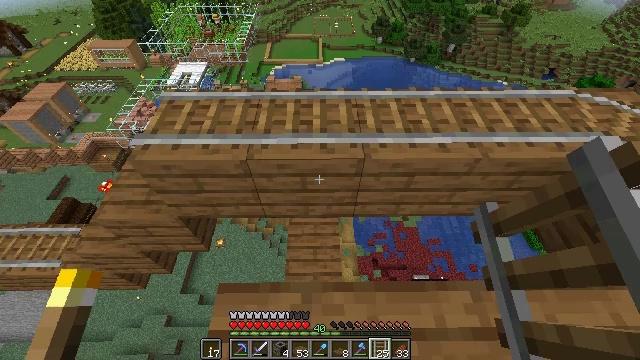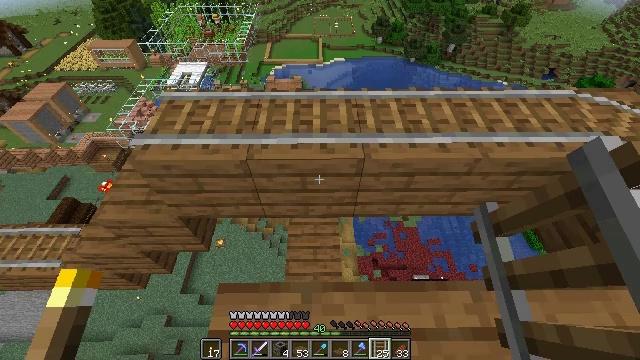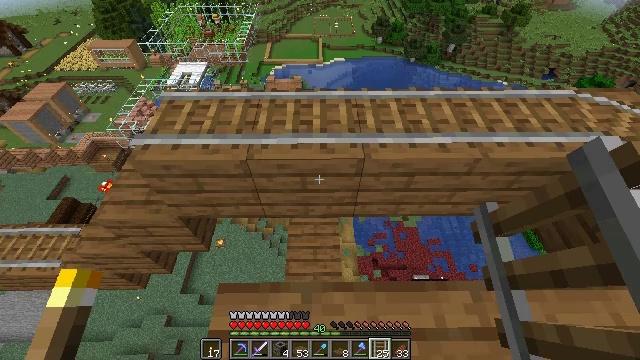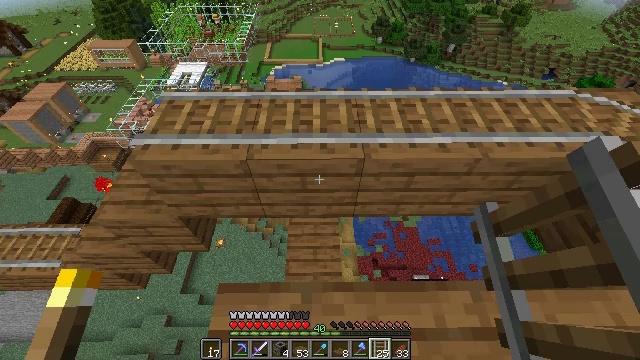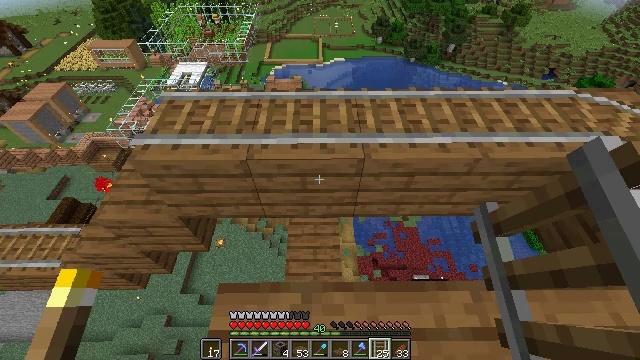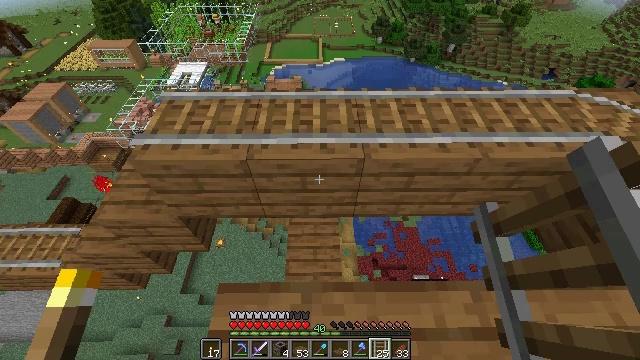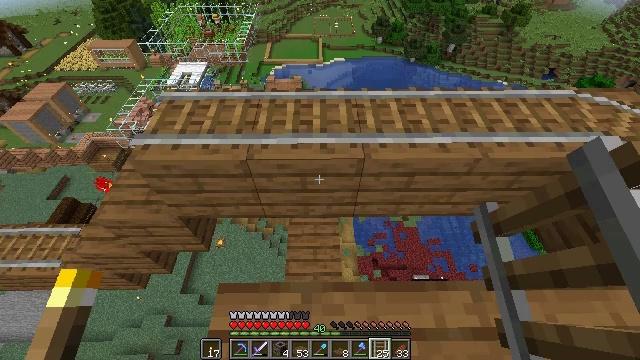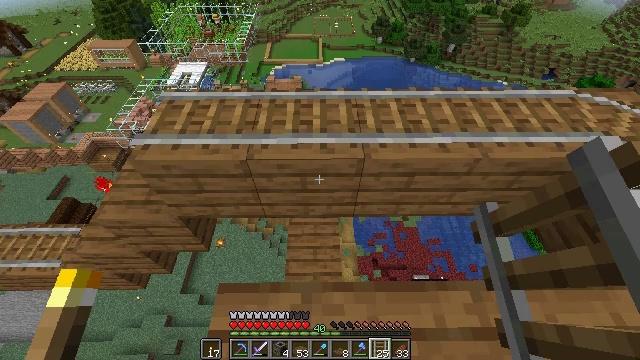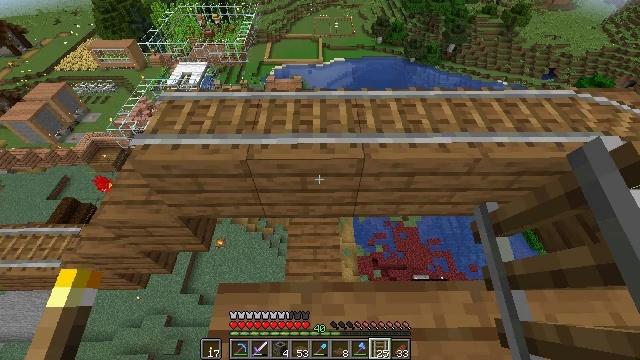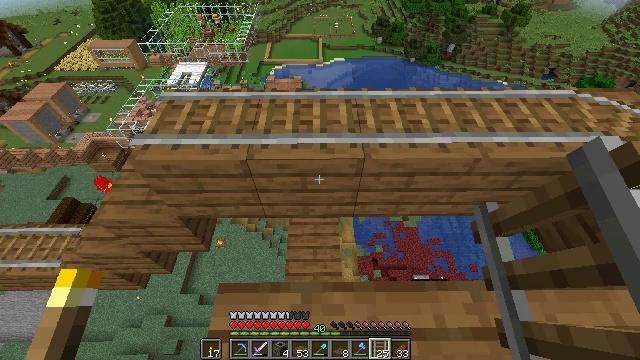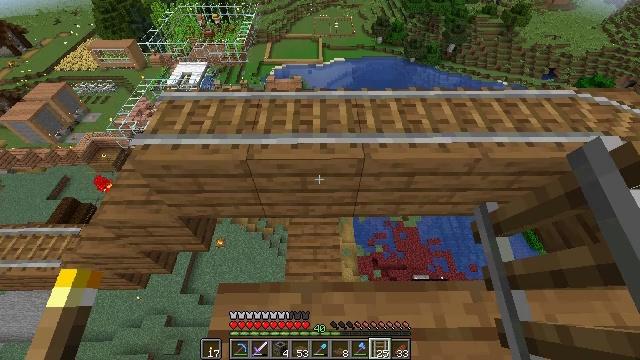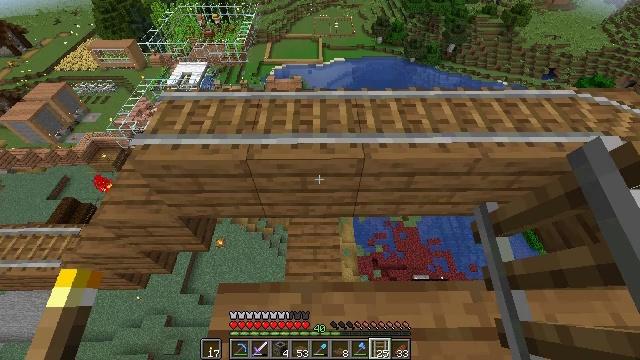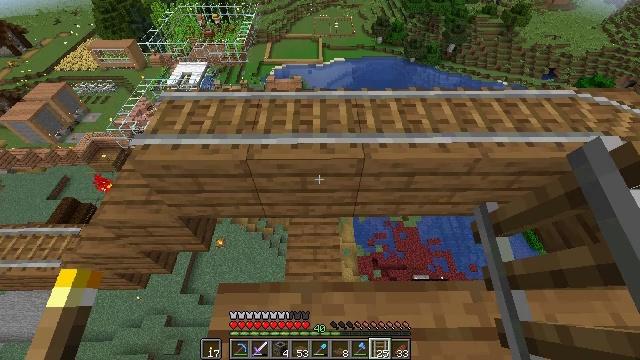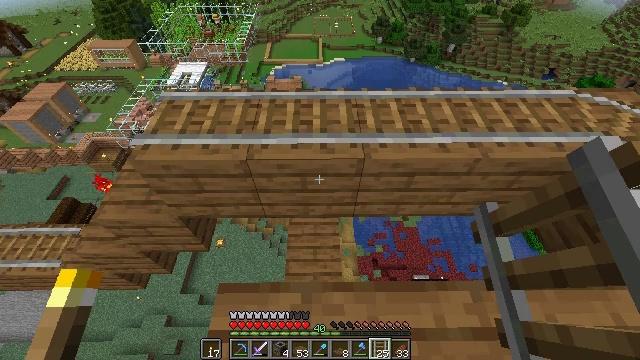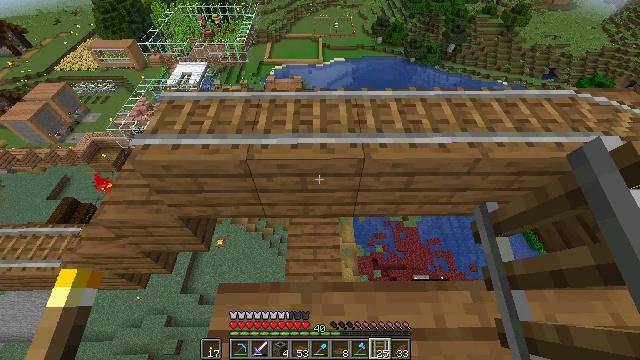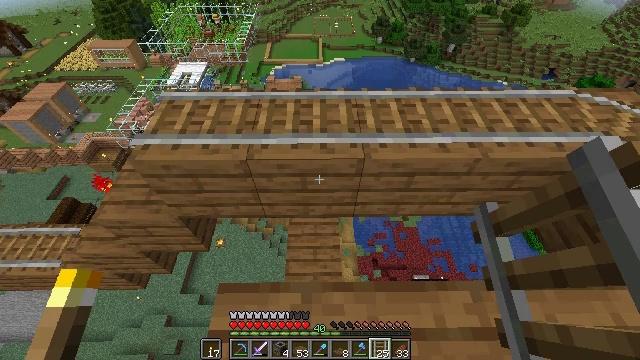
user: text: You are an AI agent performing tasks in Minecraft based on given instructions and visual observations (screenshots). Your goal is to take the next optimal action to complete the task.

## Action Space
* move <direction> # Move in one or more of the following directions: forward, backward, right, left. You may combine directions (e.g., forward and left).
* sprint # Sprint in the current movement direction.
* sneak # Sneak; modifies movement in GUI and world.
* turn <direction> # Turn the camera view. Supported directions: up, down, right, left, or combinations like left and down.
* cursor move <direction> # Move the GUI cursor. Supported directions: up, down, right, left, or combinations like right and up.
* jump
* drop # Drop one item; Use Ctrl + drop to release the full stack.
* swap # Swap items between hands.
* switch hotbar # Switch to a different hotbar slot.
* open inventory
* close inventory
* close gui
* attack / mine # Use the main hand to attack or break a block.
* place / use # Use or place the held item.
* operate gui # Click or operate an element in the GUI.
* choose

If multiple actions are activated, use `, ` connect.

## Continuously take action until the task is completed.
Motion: motion action
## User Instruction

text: Craft a rabbit stew.
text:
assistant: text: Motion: no_op
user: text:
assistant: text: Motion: no_op
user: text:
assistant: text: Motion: no_op
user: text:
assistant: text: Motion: no_op
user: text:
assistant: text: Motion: no_op
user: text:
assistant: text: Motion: no_op
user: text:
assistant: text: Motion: no_op
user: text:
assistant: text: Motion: no_op
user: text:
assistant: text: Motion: no_op
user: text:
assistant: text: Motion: no_op
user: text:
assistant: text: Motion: no_op
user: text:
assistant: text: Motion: no_op
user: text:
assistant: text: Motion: no_op
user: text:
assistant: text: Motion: no_op
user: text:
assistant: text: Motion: no_op
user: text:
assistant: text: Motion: no_op
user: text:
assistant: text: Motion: no_op
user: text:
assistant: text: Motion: no_op
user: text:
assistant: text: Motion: no_op
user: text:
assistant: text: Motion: no_op
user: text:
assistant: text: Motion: no_op
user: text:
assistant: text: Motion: no_op
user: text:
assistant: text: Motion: no_op
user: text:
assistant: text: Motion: no_op
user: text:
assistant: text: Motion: no_op
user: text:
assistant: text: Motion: no_op
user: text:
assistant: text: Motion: no_op
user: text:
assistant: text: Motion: no_op
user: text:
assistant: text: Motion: no_op
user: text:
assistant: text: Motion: no_op